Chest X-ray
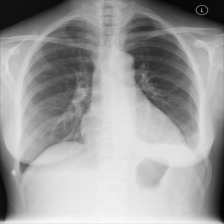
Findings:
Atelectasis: negative
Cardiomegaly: negative
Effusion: positive
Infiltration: negative
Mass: negative
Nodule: negative
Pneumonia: negative
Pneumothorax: negative
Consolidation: negative
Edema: negative
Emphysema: negative
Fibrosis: negative
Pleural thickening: negative
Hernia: negative